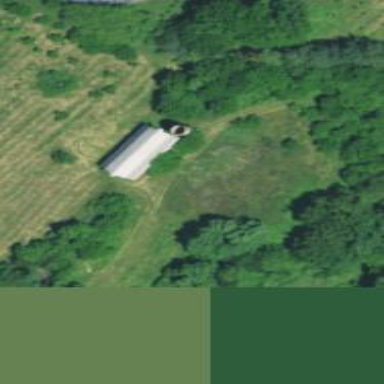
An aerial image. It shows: Silo.